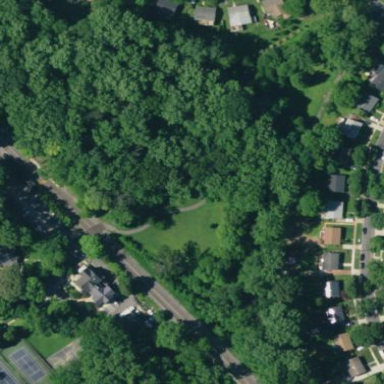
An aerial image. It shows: Neighborhood park known as "Neighborhood Park".